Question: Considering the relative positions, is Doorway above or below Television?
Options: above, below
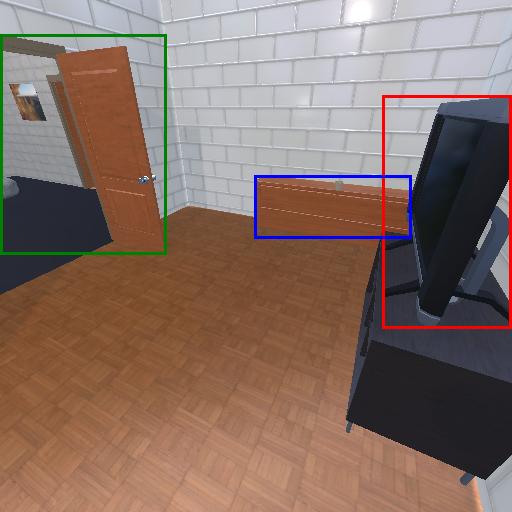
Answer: above